Interaction volume radius: 5 \u00c5
Interaction volume height: 15 \u00c5
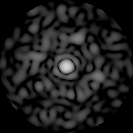
Disorder parameter: 0.8335